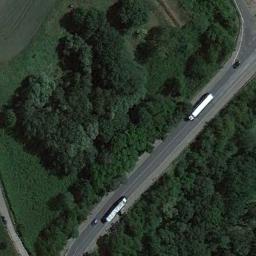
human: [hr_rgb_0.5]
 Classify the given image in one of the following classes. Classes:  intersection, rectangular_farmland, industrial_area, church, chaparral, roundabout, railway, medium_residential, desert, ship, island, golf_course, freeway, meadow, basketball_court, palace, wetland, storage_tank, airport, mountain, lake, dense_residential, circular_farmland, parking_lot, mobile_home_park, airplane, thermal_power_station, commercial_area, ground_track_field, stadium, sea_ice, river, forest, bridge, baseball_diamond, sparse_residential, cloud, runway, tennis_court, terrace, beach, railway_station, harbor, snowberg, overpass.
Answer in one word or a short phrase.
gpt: freeway